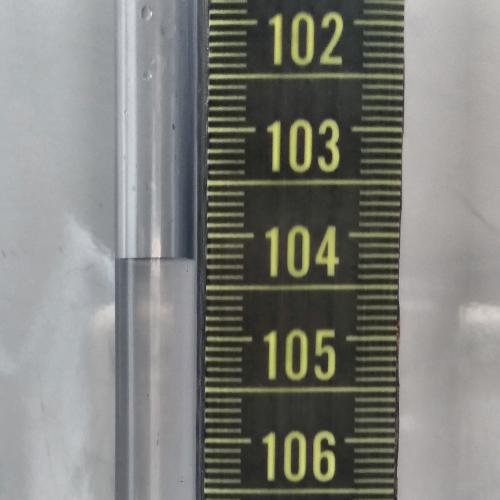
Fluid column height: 104.2 cm